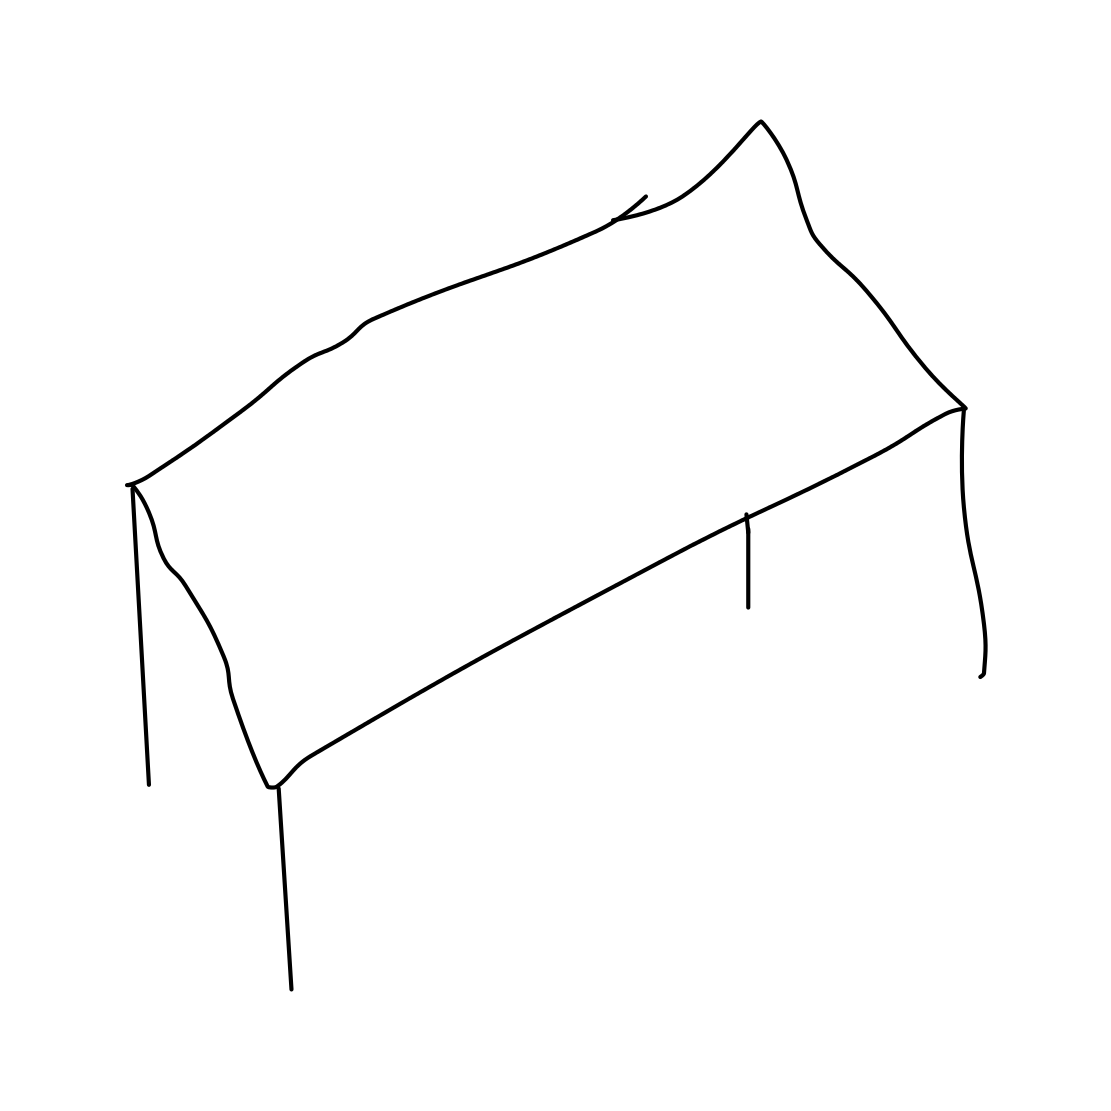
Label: table